Field crop: maize
Growth stage: 2
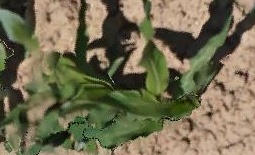
Species: maize